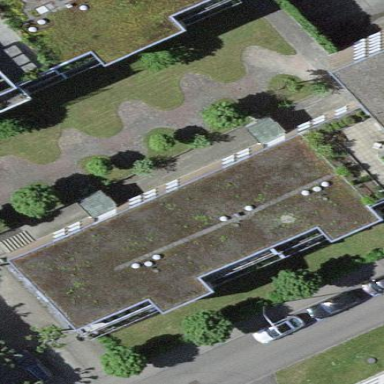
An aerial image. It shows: Building with apartments and flat roof.